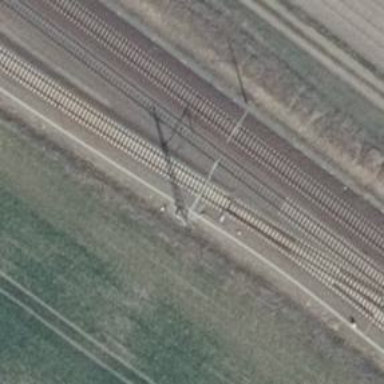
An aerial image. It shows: Railway switch with the turnout on the right side.